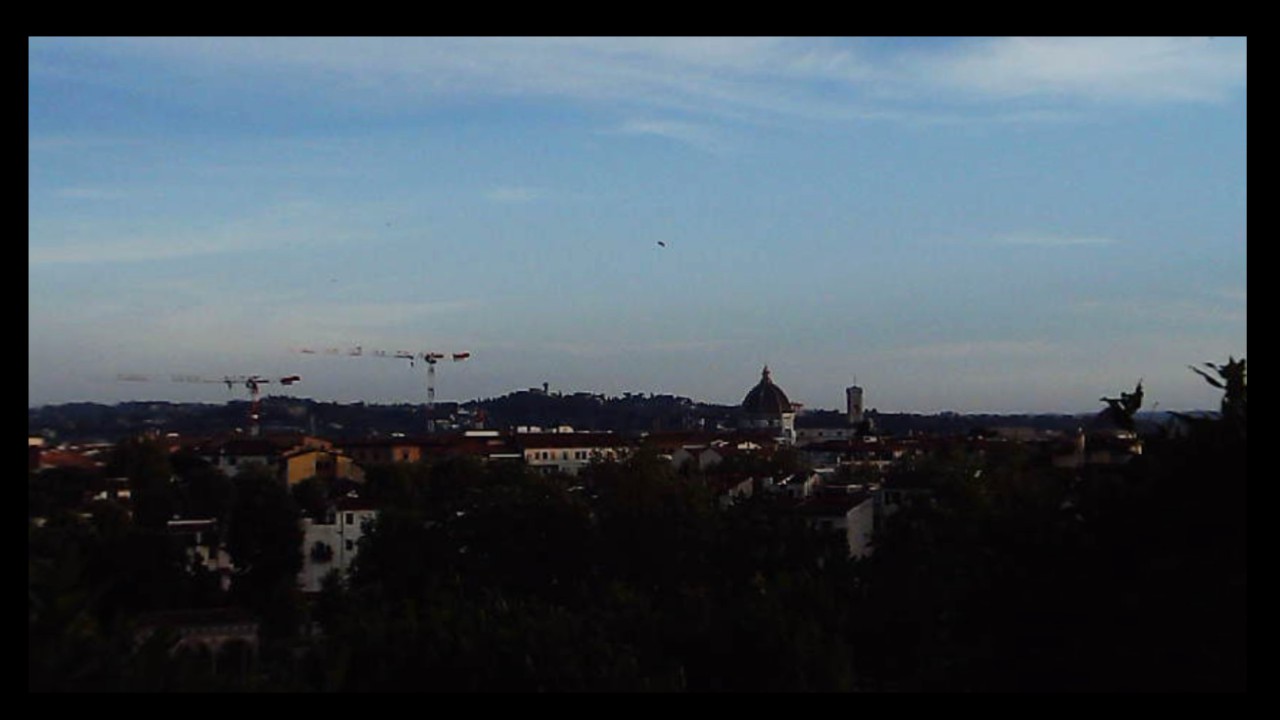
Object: DarwinFPV cineape20